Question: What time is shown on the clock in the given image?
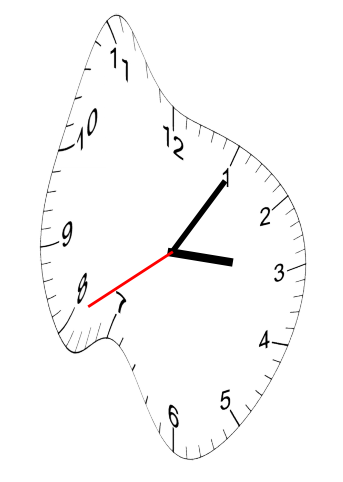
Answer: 03:05:40